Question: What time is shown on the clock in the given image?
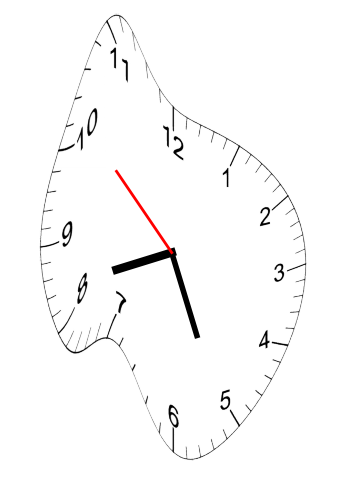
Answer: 08:25:52